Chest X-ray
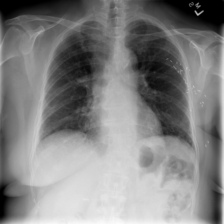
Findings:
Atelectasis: negative
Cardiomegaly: negative
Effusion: negative
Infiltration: negative
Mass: negative
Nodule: negative
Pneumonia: negative
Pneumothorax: negative
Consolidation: negative
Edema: negative
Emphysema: negative
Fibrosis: negative
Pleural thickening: negative
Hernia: negative